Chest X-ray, PA view. Patient: 48 years old, sex F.
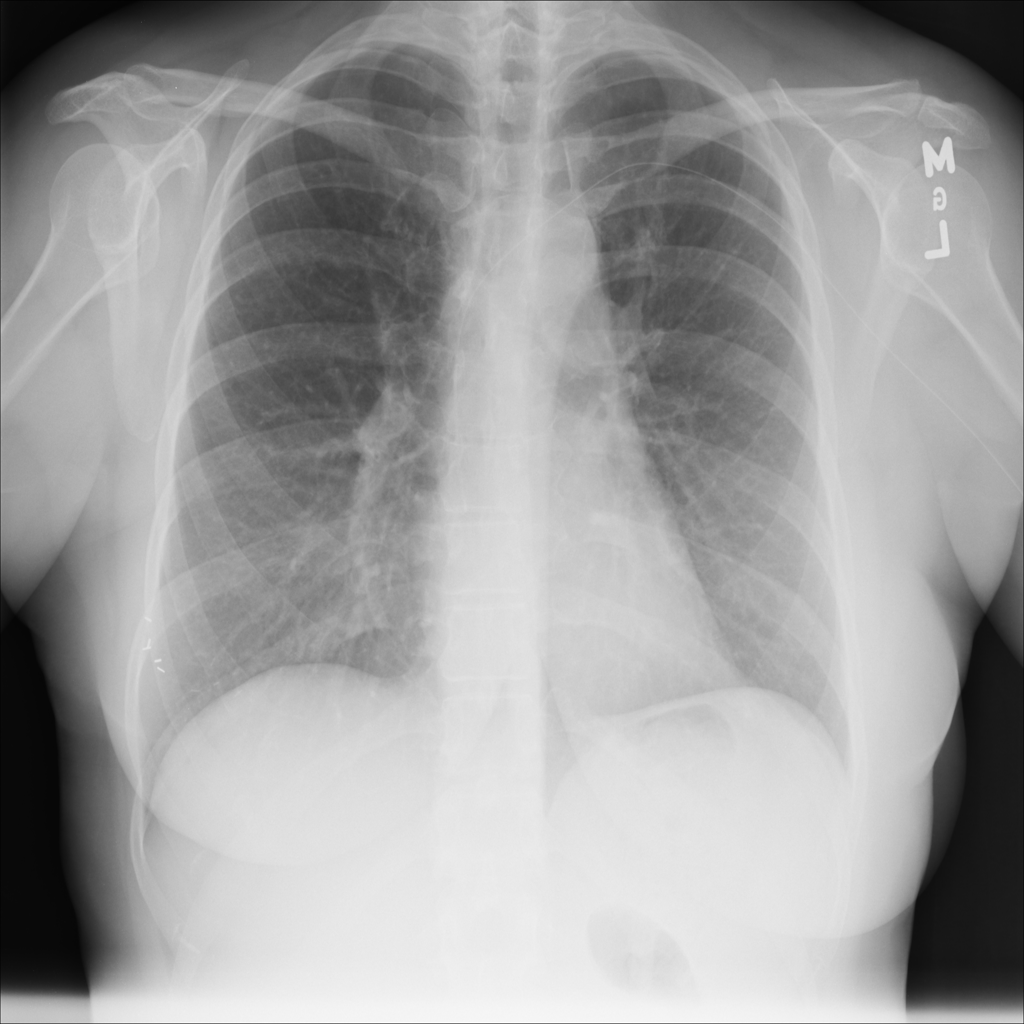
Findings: No Finding